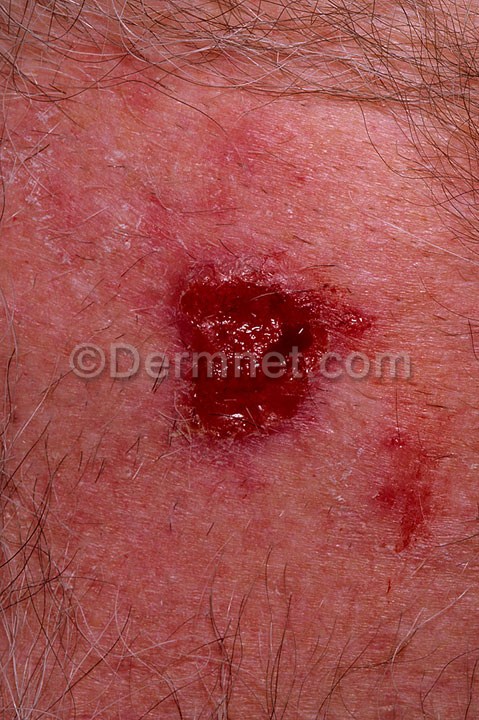
Disease: Actinic Keratosis Basal Cell Carcinoma and other Malignant Lesions